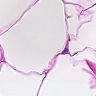
Metastatic tissue present: no